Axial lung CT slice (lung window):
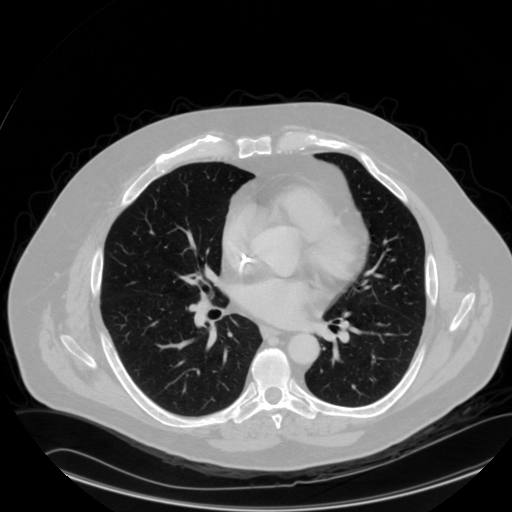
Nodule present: yes
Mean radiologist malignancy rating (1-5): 1.75